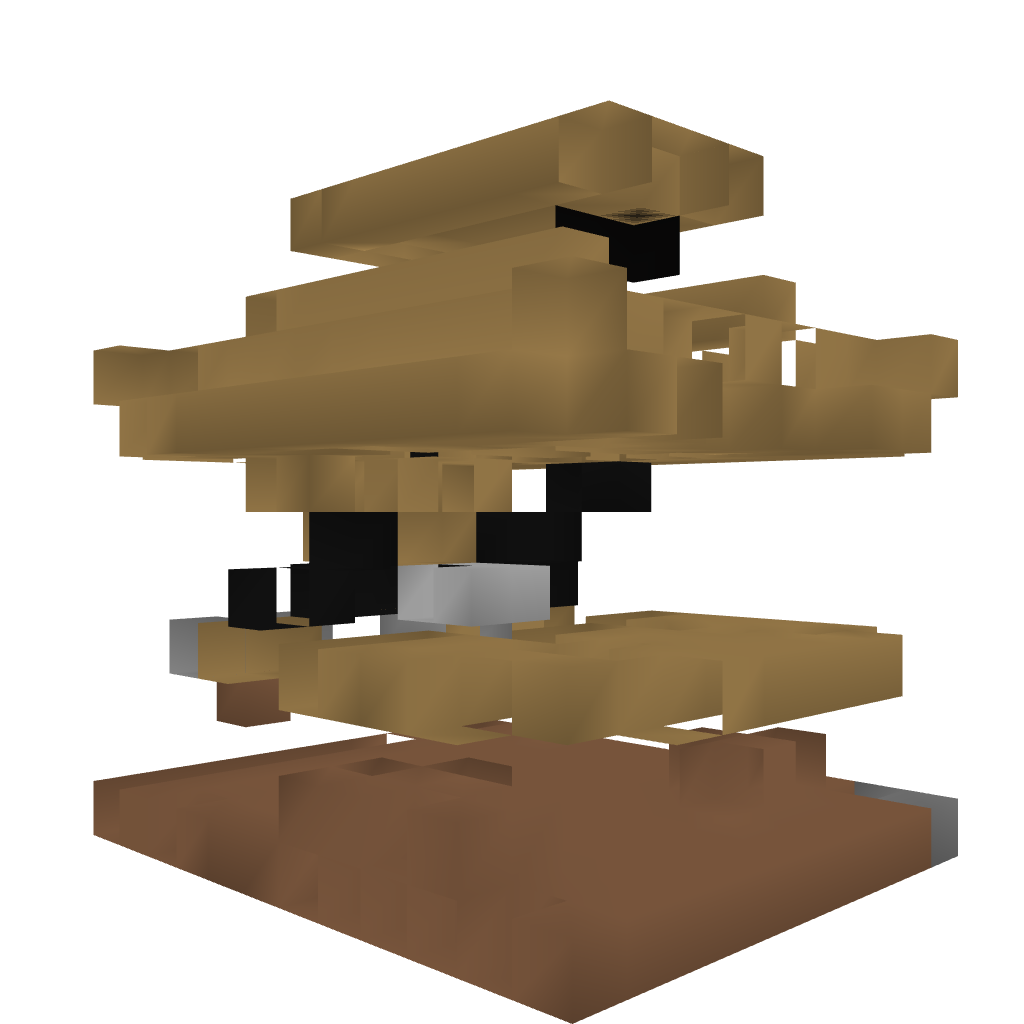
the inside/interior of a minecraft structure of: Cannon